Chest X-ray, PA view. Patient: 58 years old, sex M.
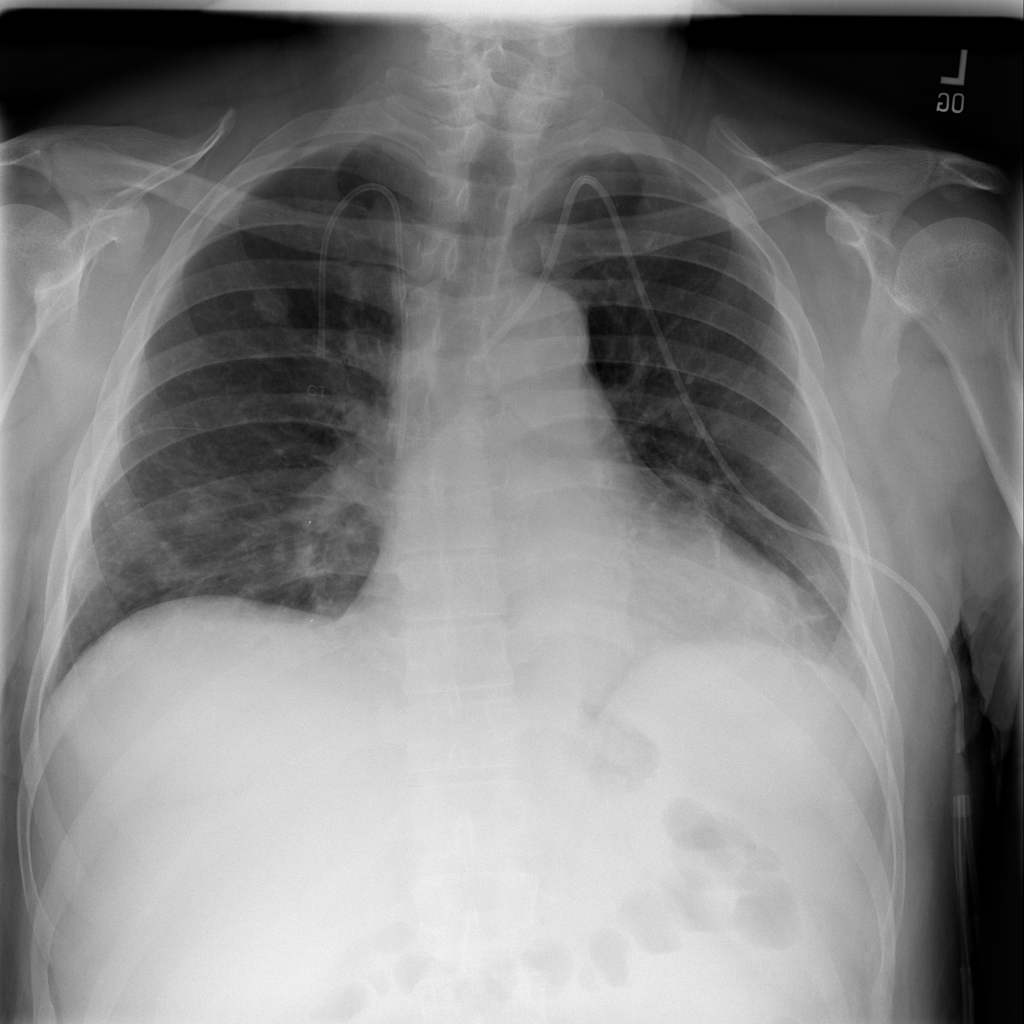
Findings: Nodule